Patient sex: F
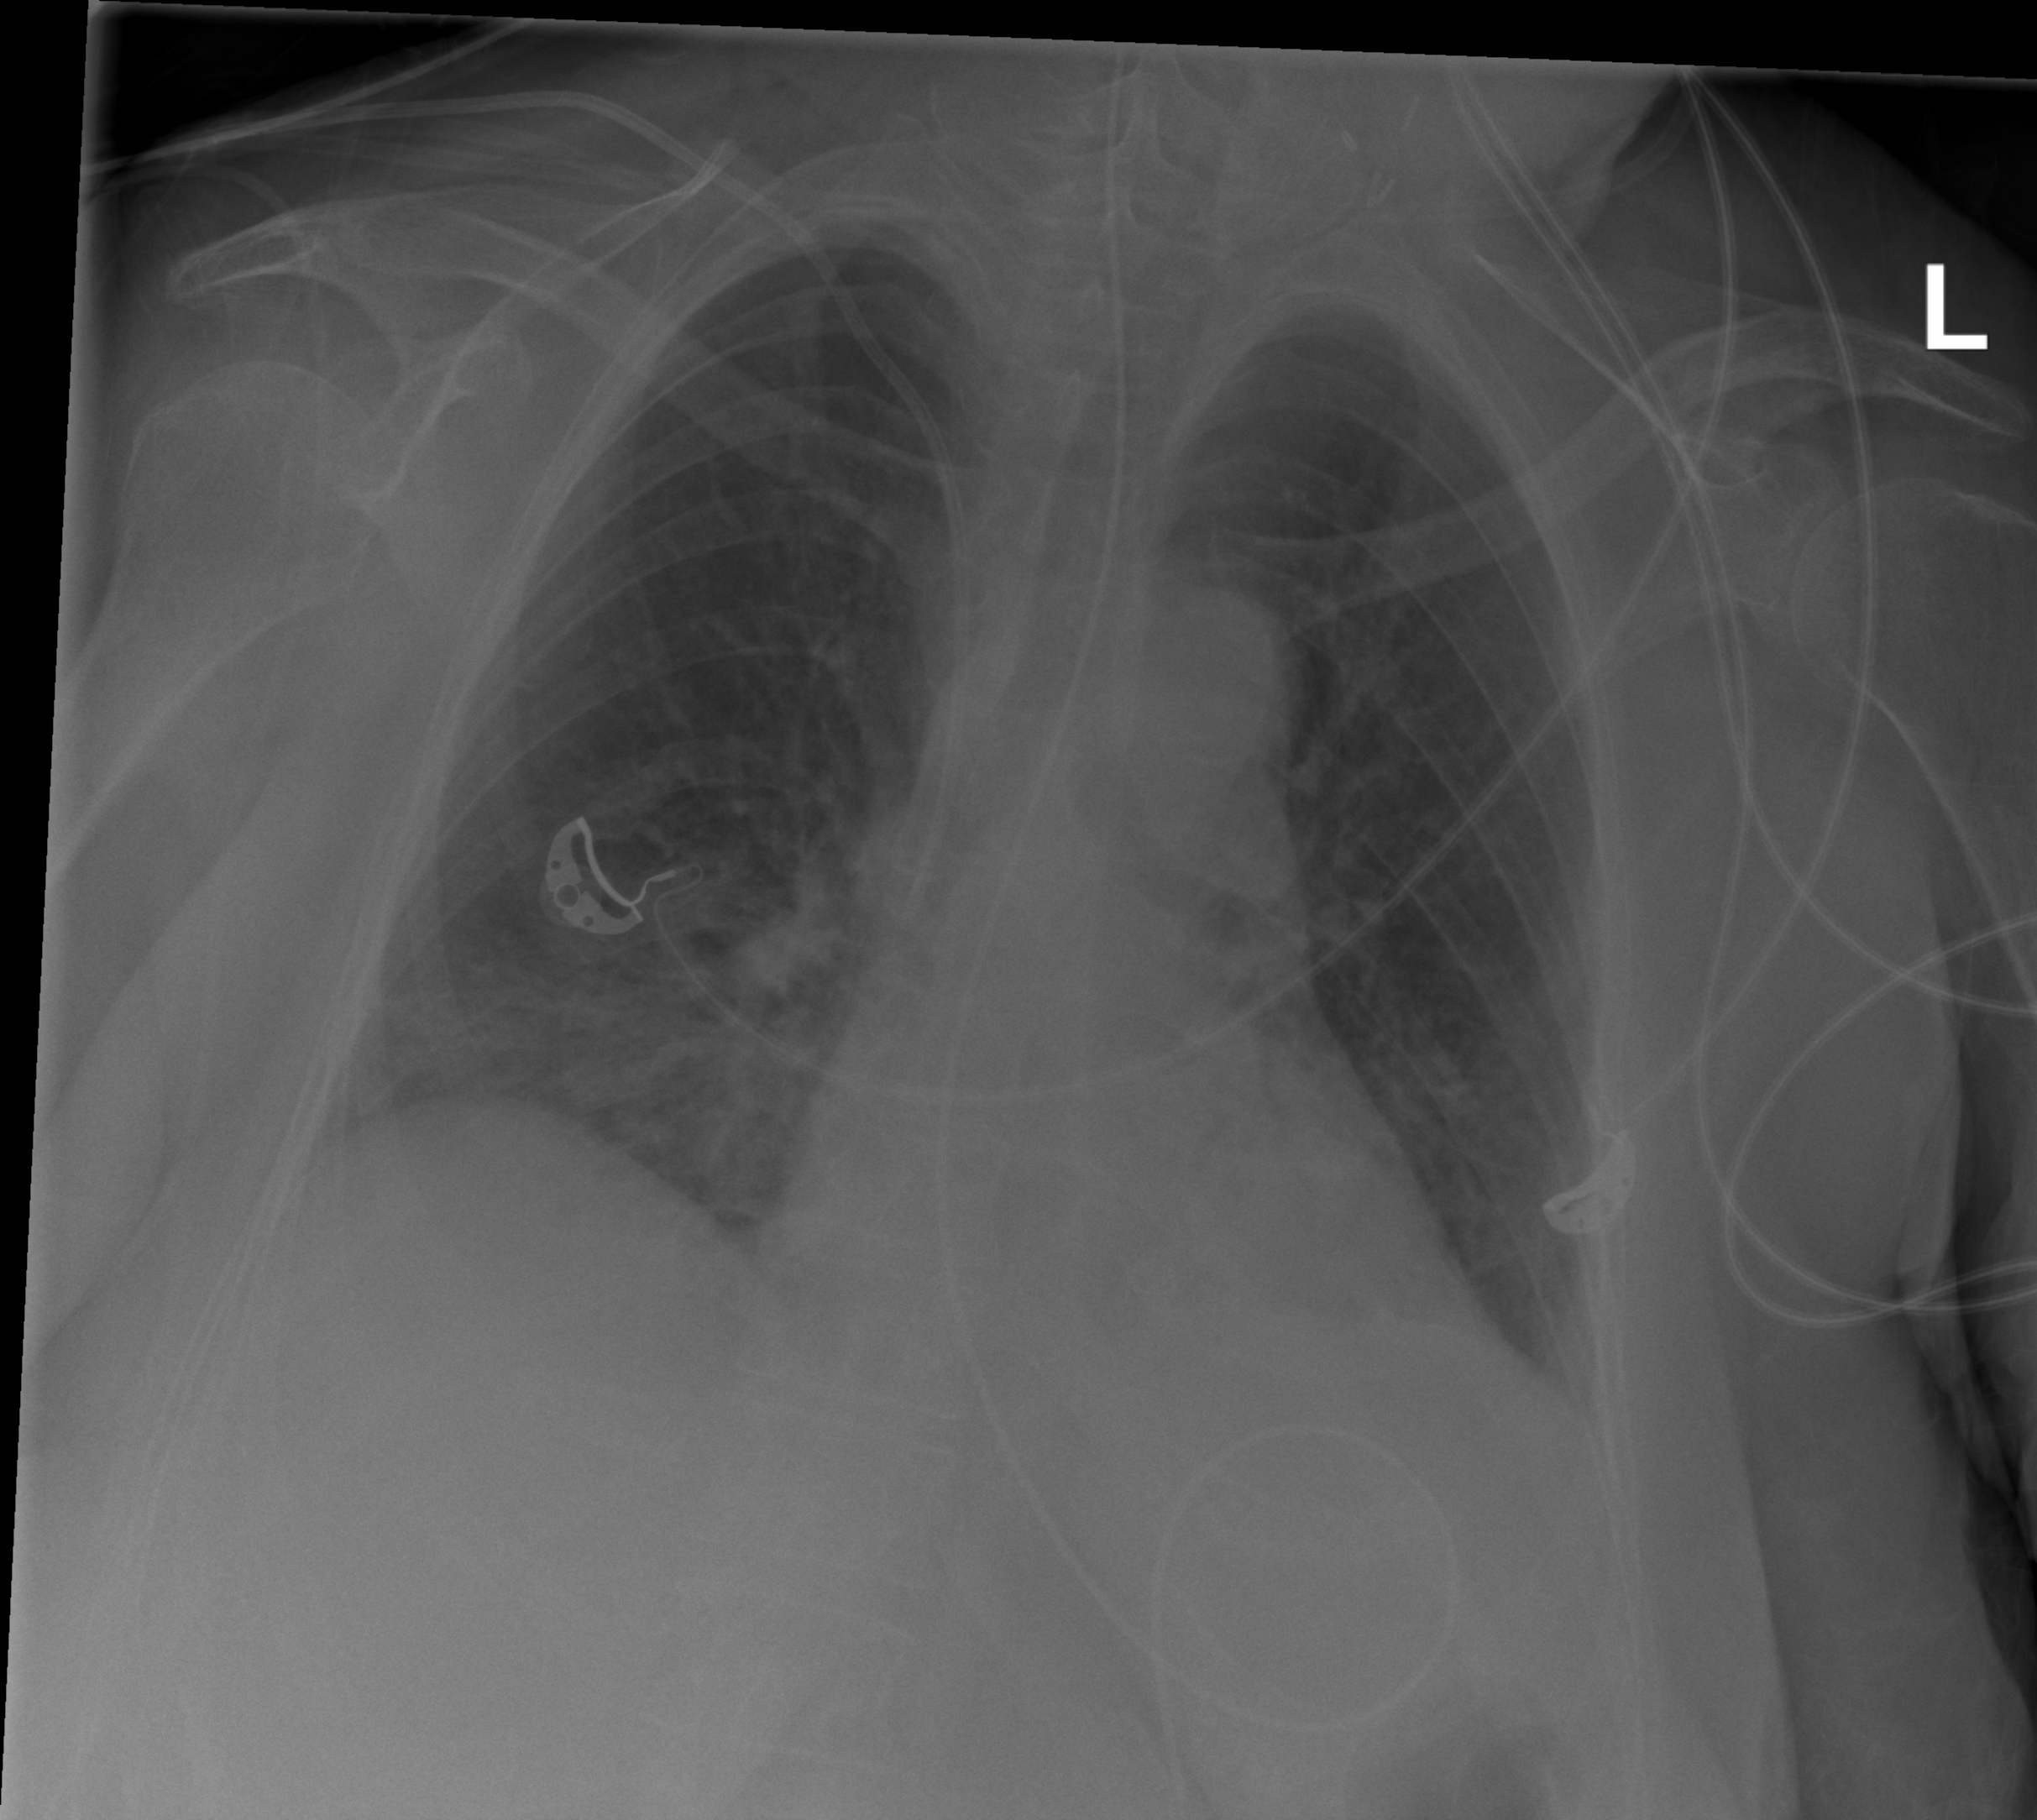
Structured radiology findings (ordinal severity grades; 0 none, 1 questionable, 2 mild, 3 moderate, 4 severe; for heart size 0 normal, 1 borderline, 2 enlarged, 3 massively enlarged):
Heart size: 1
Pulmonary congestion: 2
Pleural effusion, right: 1
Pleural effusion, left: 1
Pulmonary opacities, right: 2
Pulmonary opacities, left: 2
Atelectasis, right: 2
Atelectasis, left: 2